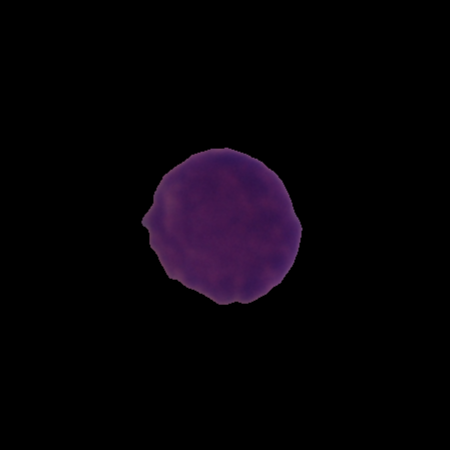
Label: healthy